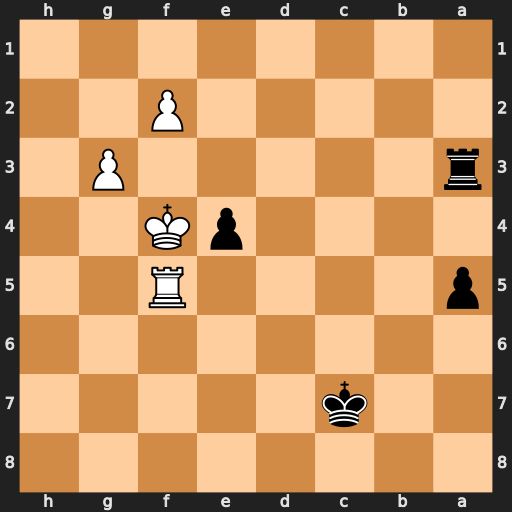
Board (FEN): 8/2k5/8/p4R2/4pK2/r5P1/5P2/8
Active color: b
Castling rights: -
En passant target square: -
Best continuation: Rf3+ Kxe4 Rxf5 Kxf5 a4